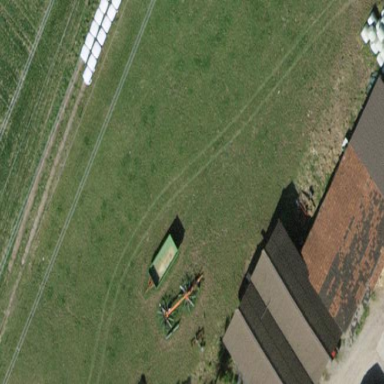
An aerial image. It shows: Rural barn.